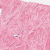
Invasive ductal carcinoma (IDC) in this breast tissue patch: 0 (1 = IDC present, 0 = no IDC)